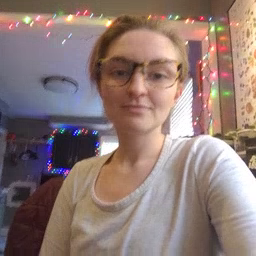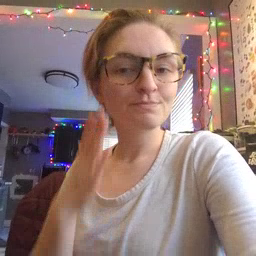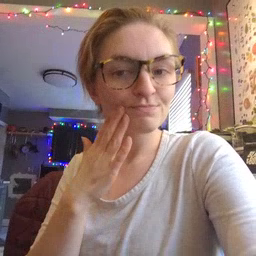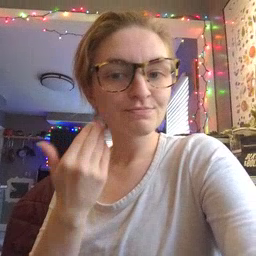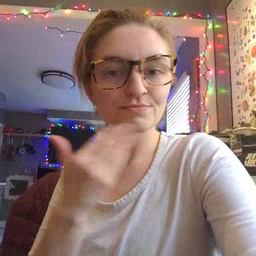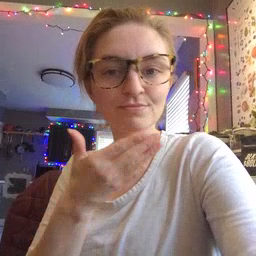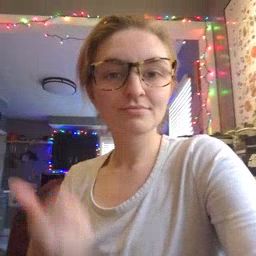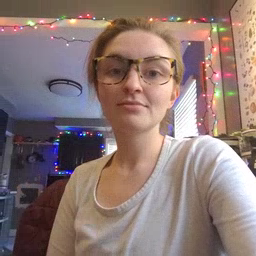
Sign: napkin